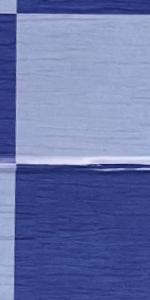
Label: Empty